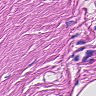
Metastatic tissue present: no